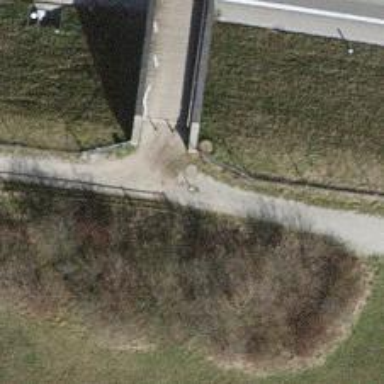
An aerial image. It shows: Bollard barrier.